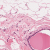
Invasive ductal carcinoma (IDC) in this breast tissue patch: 0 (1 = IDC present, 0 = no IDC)